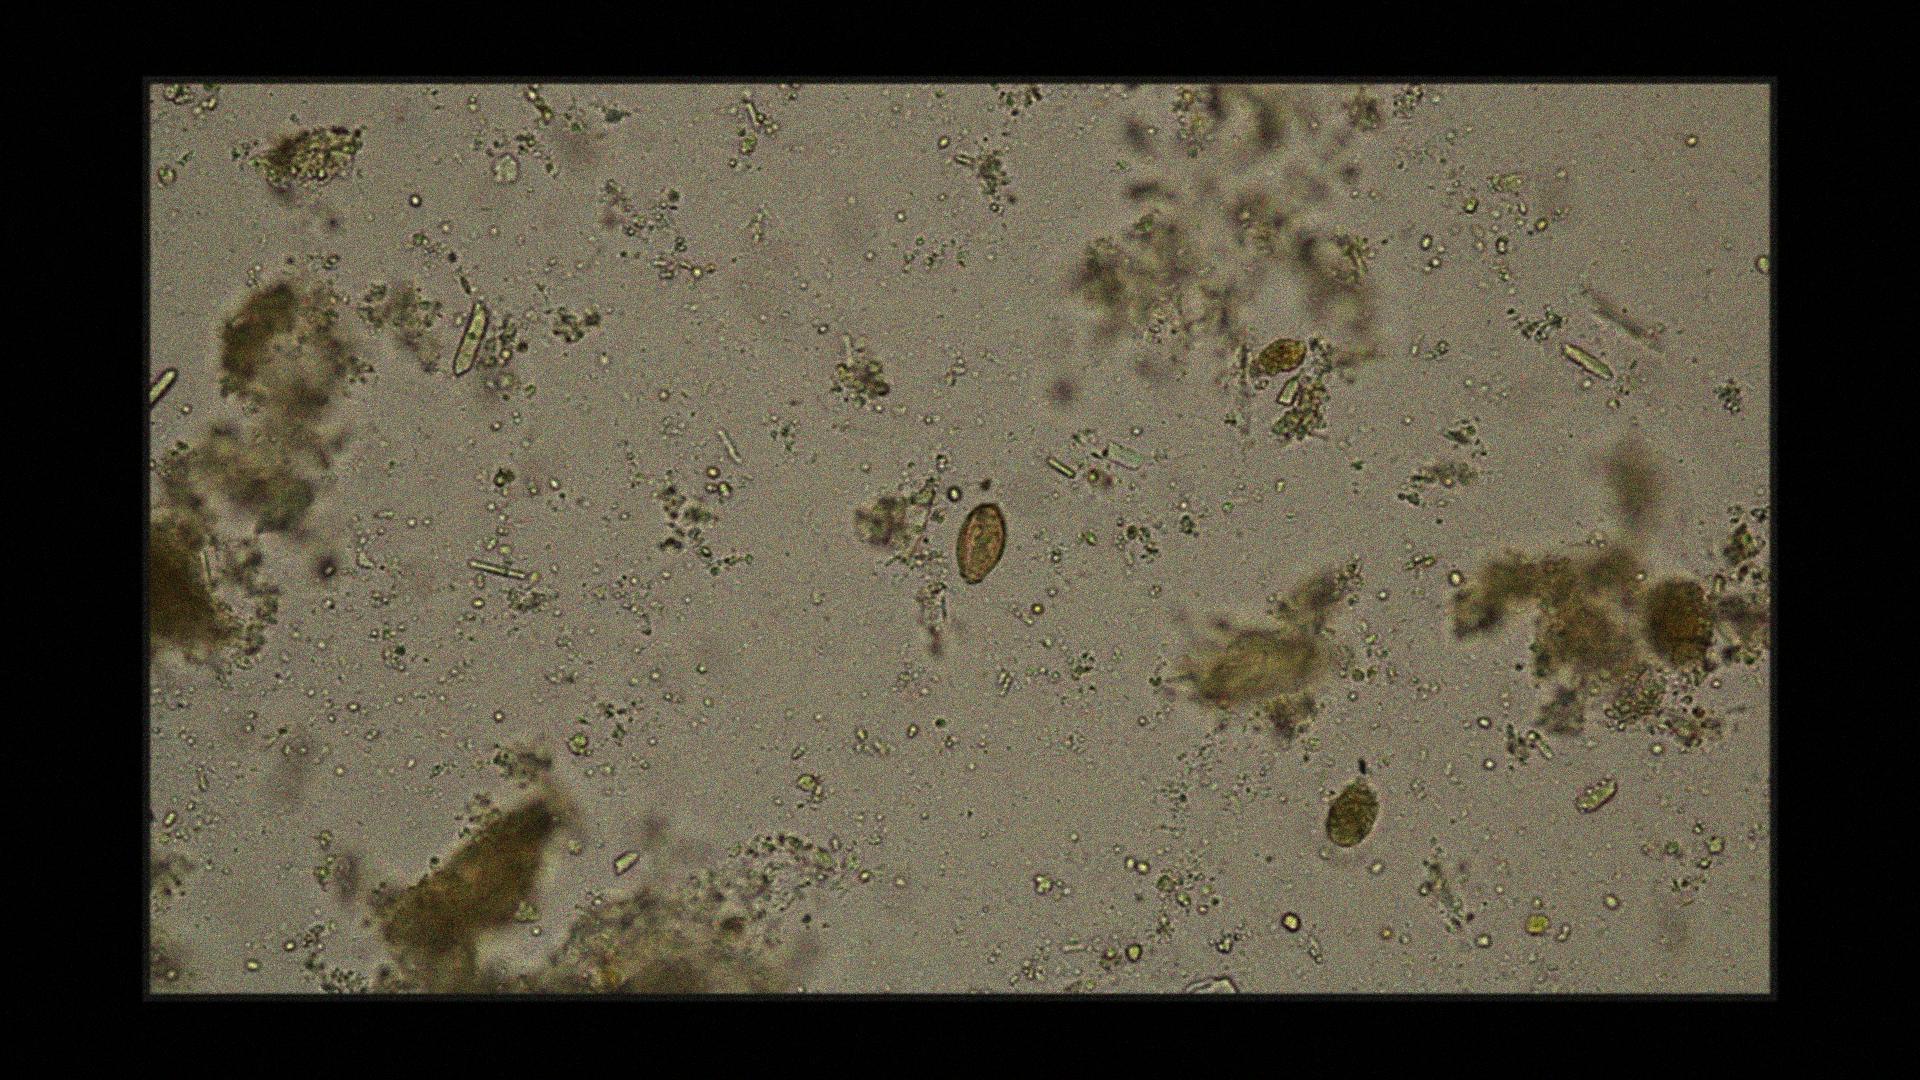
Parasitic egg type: Opisthorchis viverrine